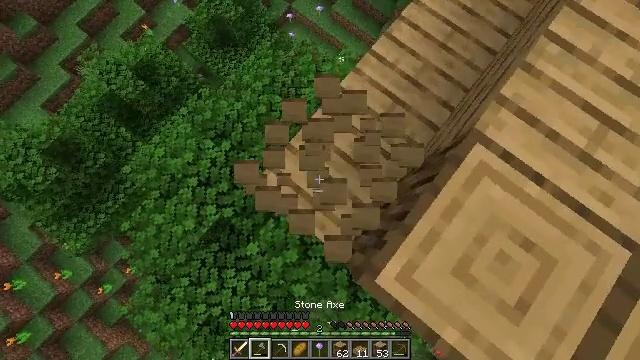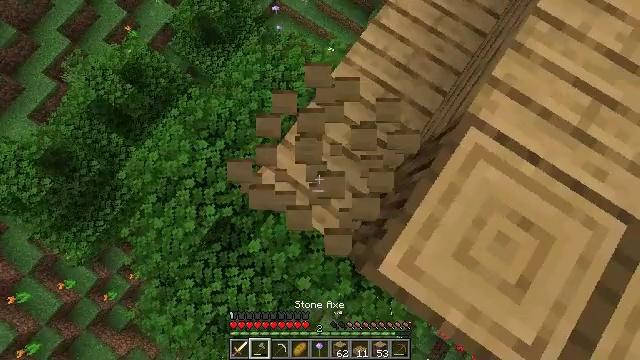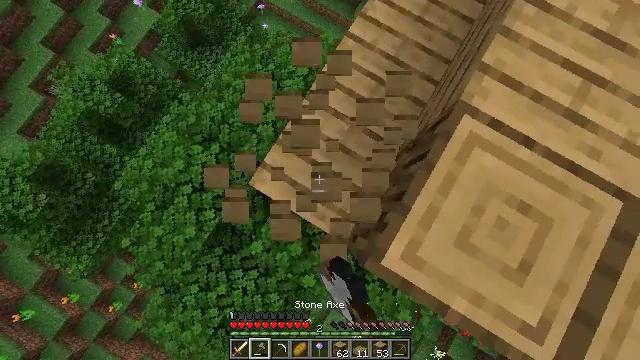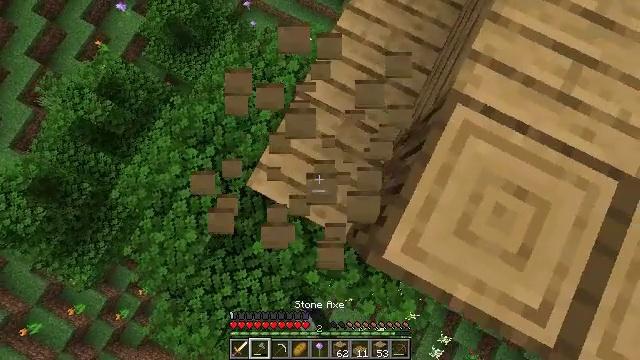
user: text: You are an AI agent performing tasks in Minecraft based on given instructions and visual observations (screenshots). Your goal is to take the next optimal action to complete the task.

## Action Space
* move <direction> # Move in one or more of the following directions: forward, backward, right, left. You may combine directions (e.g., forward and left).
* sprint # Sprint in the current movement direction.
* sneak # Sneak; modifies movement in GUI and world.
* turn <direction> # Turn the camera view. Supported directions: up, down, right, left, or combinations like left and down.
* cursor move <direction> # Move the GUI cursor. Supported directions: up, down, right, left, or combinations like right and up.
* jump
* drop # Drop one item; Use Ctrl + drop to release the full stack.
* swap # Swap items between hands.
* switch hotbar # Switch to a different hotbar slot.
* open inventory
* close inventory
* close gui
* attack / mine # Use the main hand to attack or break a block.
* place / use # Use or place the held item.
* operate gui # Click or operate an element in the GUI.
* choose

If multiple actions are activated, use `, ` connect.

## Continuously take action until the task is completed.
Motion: motion action
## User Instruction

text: Dig up the oak slab used in construction.
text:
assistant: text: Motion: sneak, turn right and down, attack / mine
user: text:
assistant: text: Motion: move forward and move left, sneak, turn right, attack / mine
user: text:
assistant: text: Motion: move forward and move left, sneak, turn right and down, attack / mine
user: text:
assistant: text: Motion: sneak